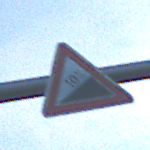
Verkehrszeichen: Steigung10
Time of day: SunriseSunset
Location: Outdoor (Nature)
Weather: PartlyCloudy
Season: NotSpecified
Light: Natural